Field crop: maize
Growth stage: 2
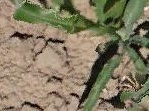
Species: maize